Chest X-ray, AP view. Patient: 56 years old, sex M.
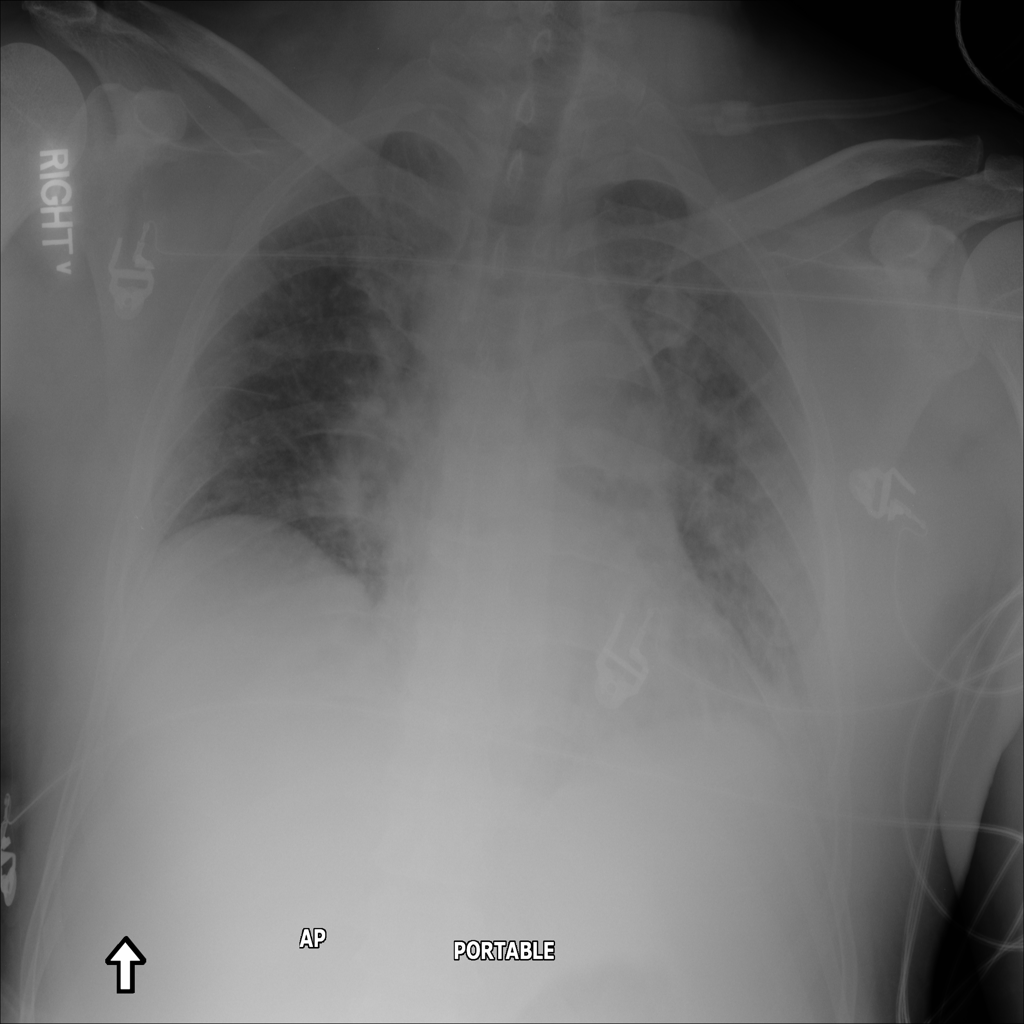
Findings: No Finding